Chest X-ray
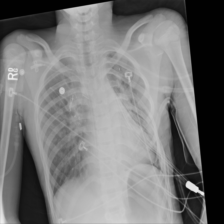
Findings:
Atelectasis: negative
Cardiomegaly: negative
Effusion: negative
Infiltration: negative
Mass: negative
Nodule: negative
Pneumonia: negative
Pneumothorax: negative
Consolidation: negative
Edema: negative
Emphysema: negative
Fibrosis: negative
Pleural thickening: negative
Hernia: negative